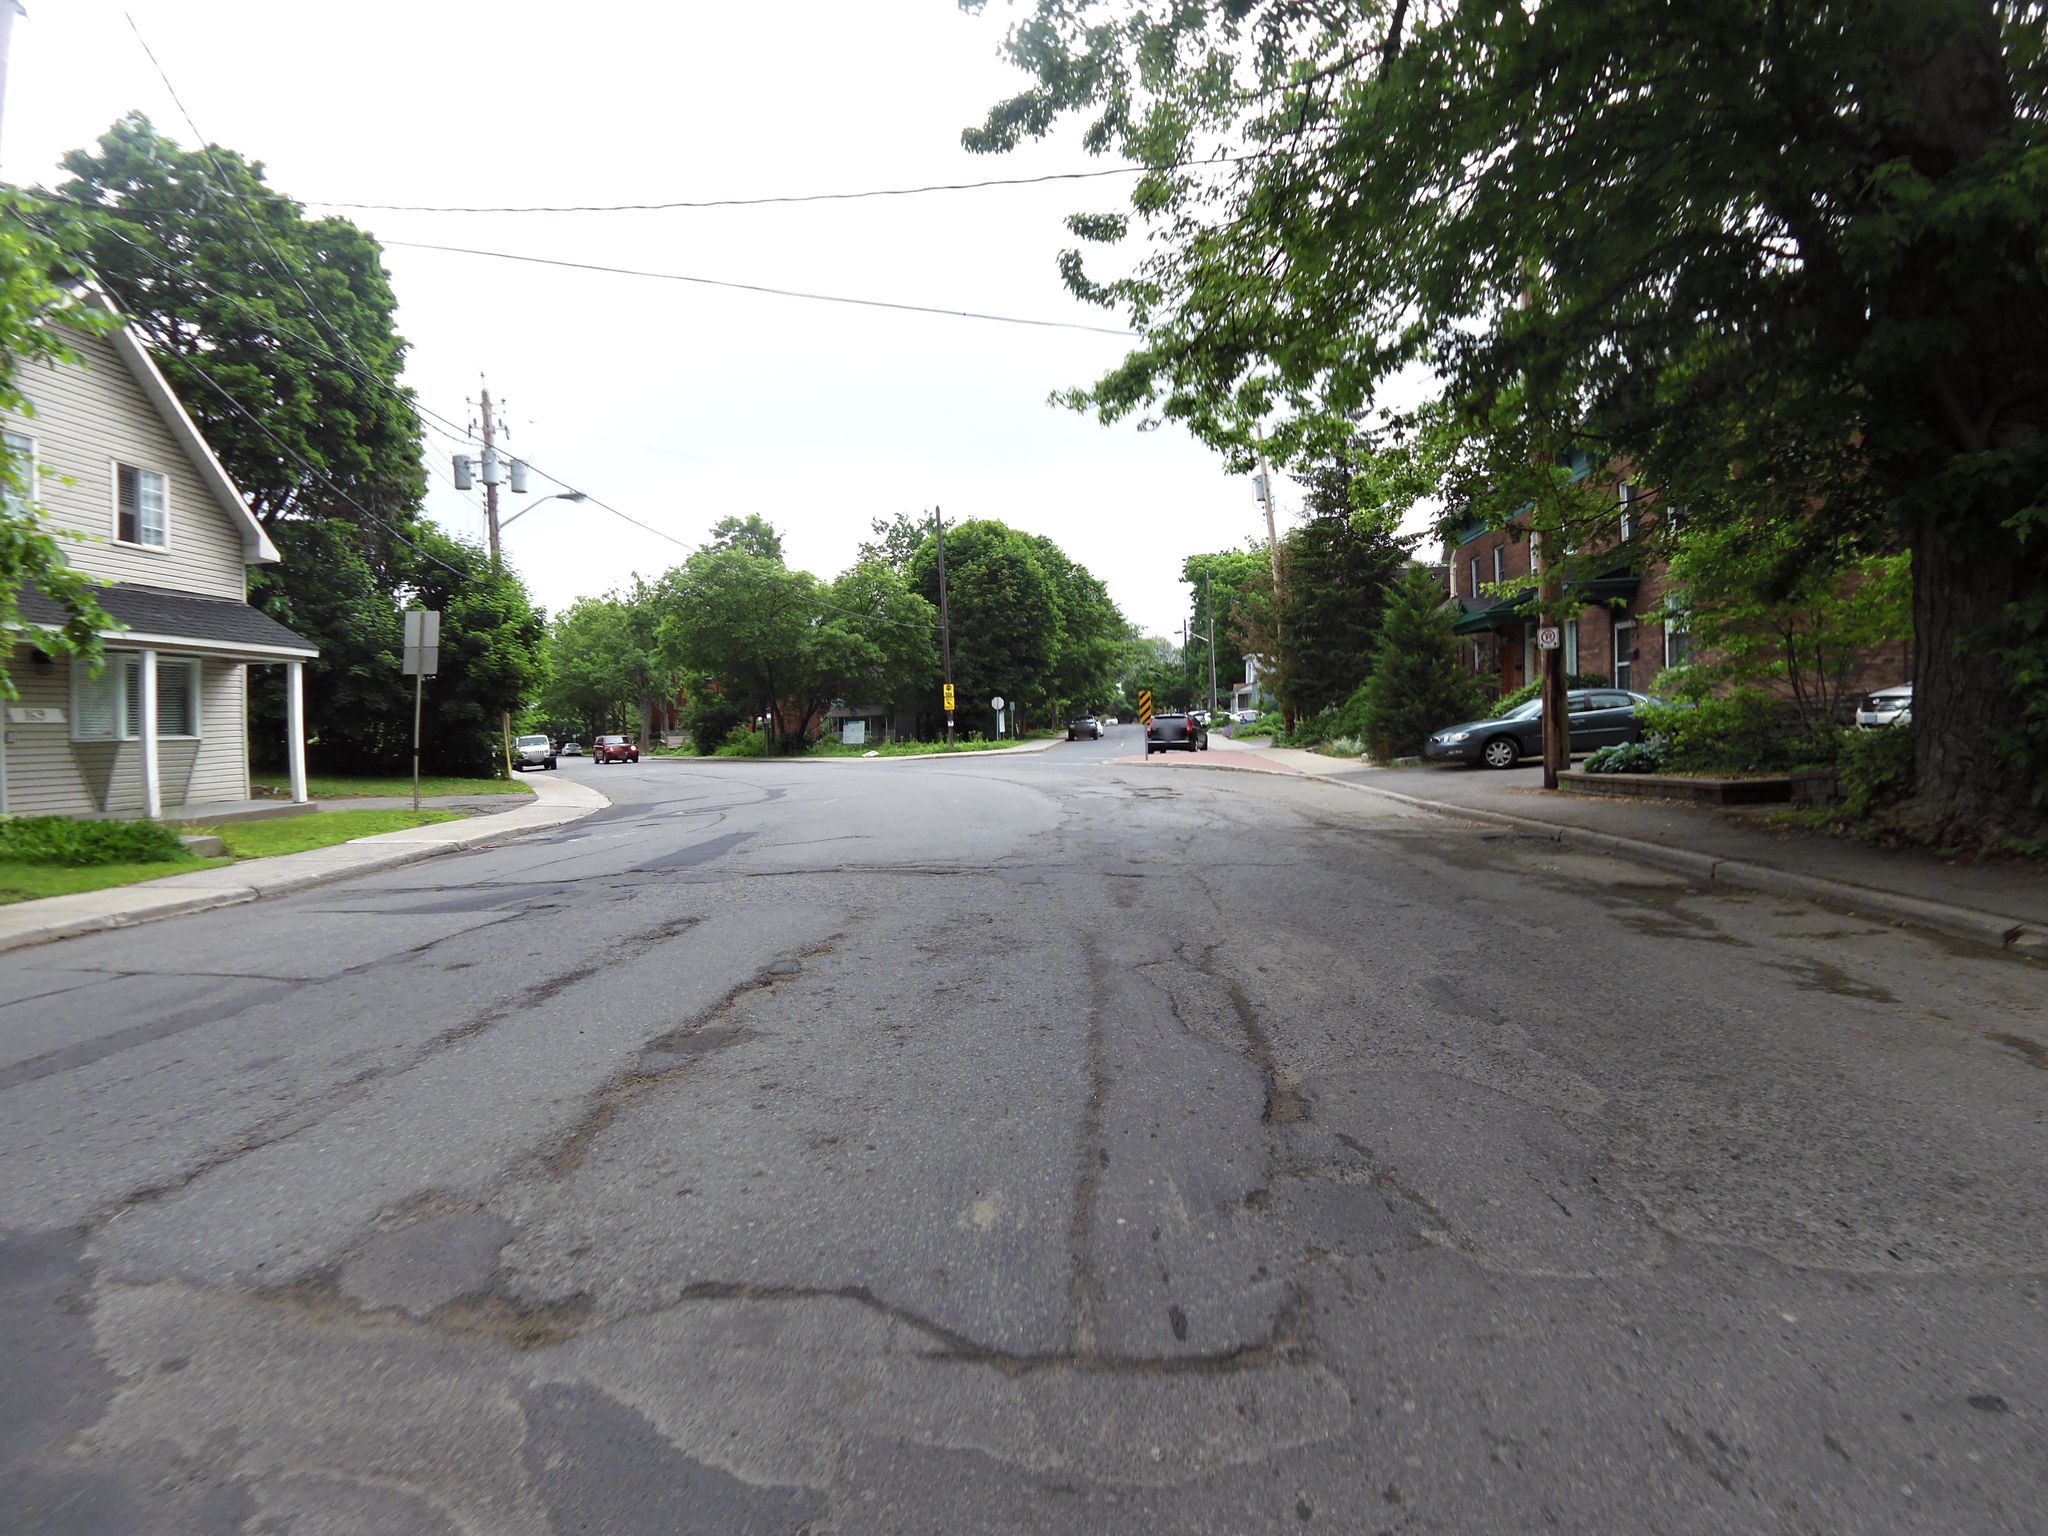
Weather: clear
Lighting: day
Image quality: good
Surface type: cycling surface
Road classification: secondary
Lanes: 2, 3
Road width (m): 1.5
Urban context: urban centre
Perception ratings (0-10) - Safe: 6.47, Lively: 7.63, Beautiful: 8.16, Boring: 4.7, Depressing: 3.1, Wealthy: 5.11